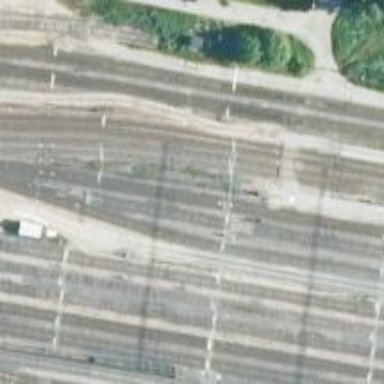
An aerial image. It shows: Electrified rail siding with contact line.